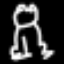
Label: frog